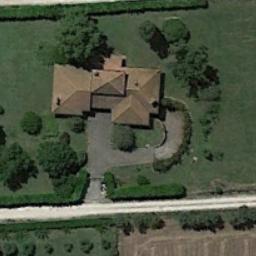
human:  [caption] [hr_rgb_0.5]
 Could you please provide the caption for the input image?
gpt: The road is lined with lush woods  There is a house in the middle of the woods .

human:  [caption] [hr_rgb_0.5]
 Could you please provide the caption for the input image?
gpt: Many trees are around the sparse residential .

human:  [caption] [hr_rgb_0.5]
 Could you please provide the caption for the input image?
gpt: The sparse residential is on the grass next to some trees and a road .

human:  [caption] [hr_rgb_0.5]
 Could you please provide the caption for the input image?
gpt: There are several houses of different sizes and many green trees in the sparse residential area, Surrounded by grassland and a road .

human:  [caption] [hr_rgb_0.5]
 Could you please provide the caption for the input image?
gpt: A sparse residential area with a brown building on the green meadow .